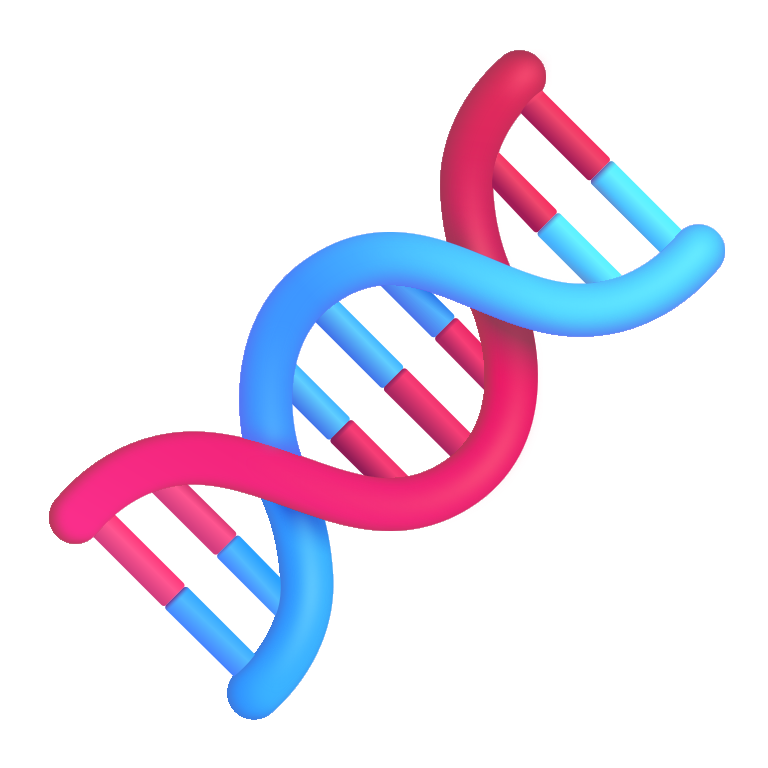
dna color